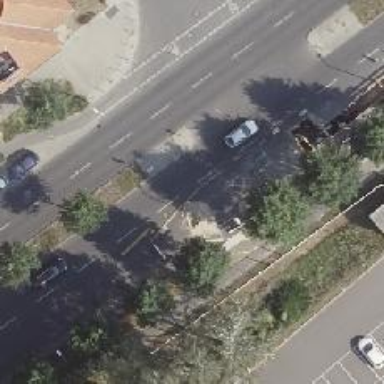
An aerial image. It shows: Uncontrolled crossing on footway with pedestrian island.